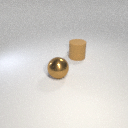
large brown metal sphere in front of large brown rubber cylinder